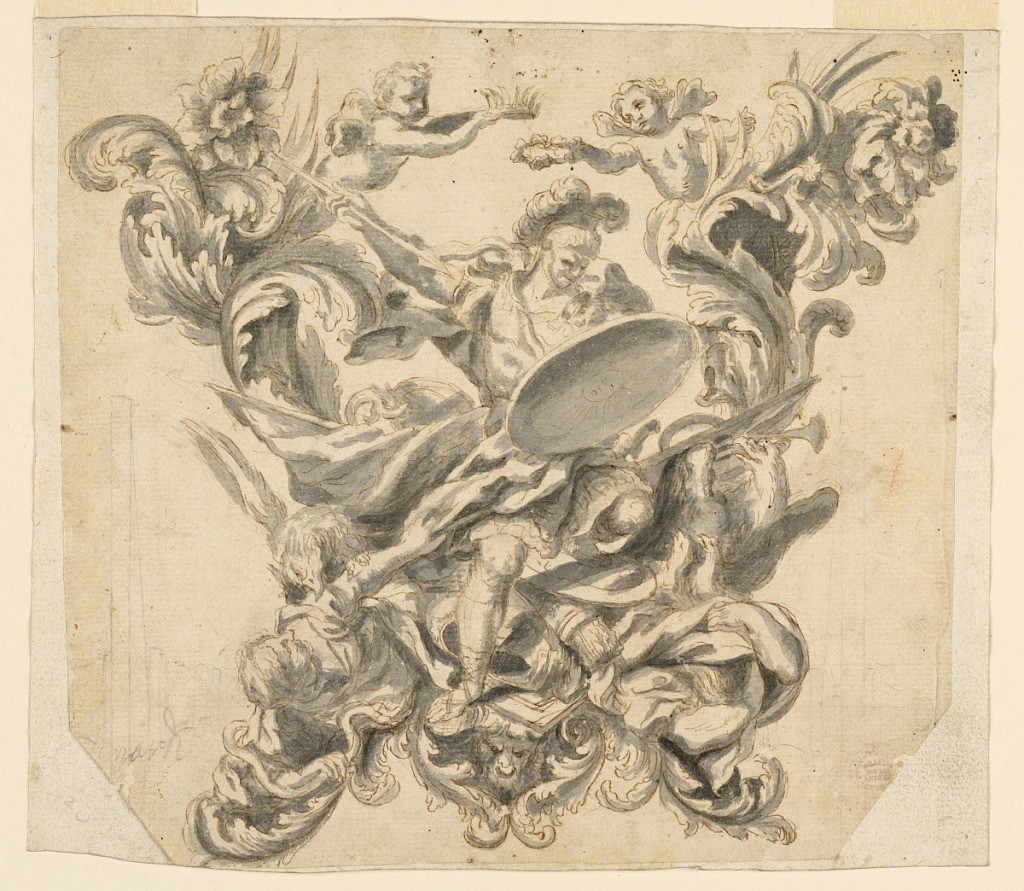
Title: Design for the Rear of a Carriage with Valor Victorious over Vice and Arrogance
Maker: Ciro Ferri, Italian, 1634 - 1689
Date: late 17th century
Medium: Black chalk, pen and ink, brush and wash on paper
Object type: Drawing
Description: An allegorical warrior with a spear and shield decorated with a sun vanquishes figures at his feet. Accompanied by eagle, putti and swirling acanthus leaves.